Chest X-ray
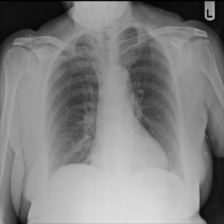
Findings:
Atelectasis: negative
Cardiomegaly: negative
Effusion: negative
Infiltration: negative
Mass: negative
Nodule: negative
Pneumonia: negative
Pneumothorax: negative
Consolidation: negative
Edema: negative
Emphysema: negative
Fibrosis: negative
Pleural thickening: negative
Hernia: negative